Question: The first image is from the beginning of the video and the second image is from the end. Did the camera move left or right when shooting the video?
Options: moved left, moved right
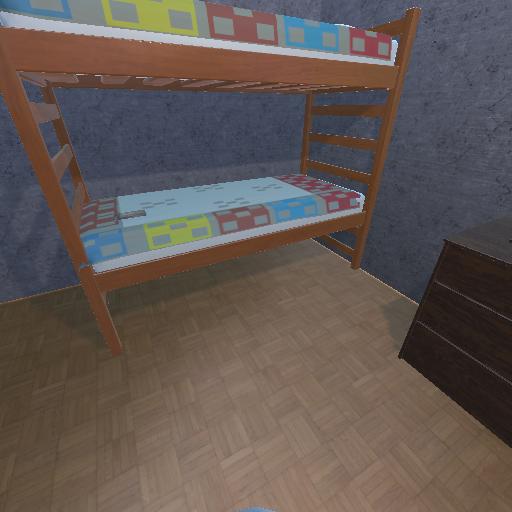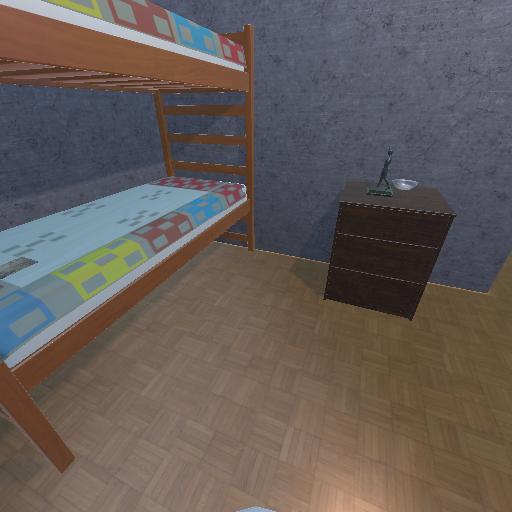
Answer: moved left